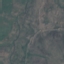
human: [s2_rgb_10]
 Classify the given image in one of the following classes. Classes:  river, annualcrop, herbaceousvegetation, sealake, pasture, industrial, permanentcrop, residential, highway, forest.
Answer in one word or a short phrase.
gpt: HerbaceousVegetation